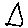
Label: triangle